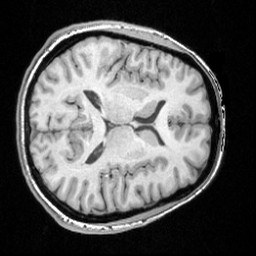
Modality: T1w
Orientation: axial
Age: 29
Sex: female
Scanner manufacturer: siemens
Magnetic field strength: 3 T
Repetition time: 1.62 s
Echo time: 0.003 s